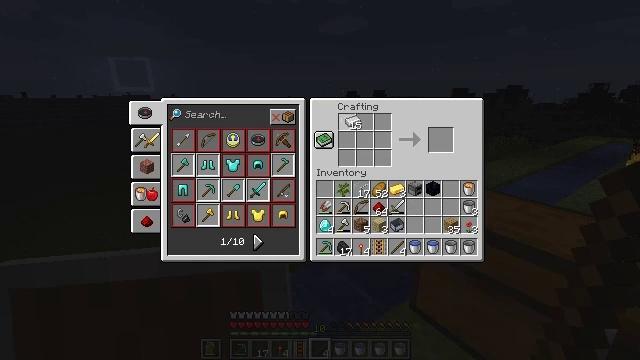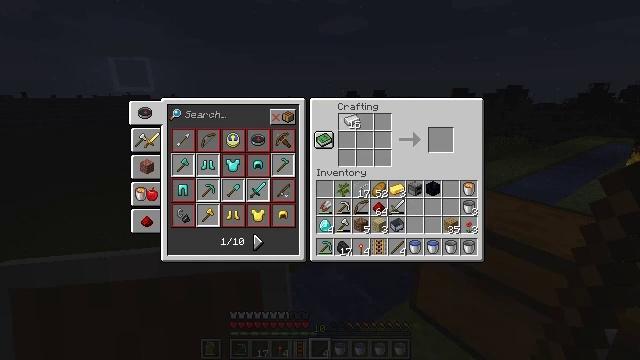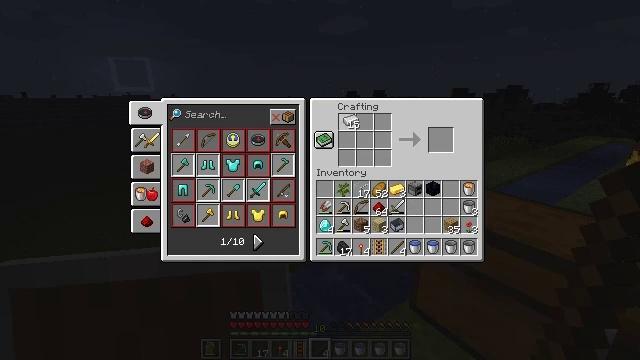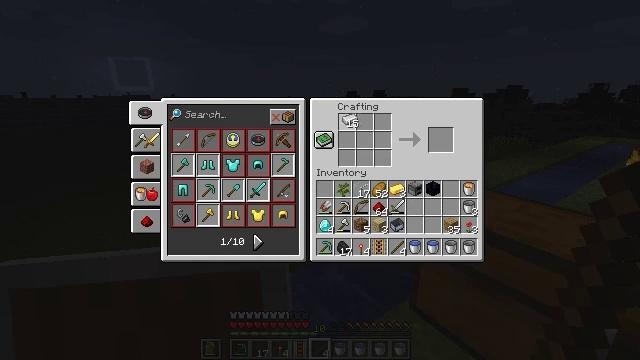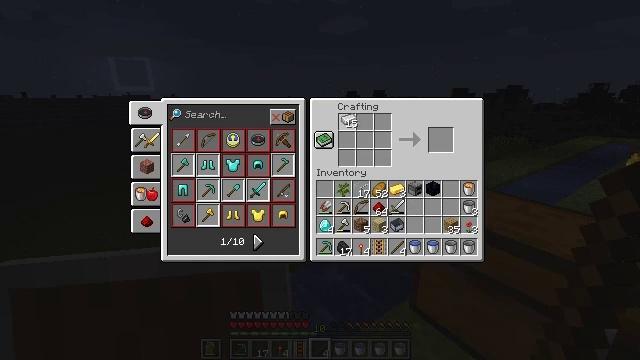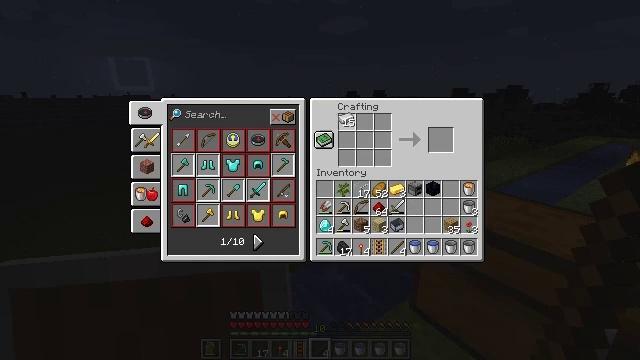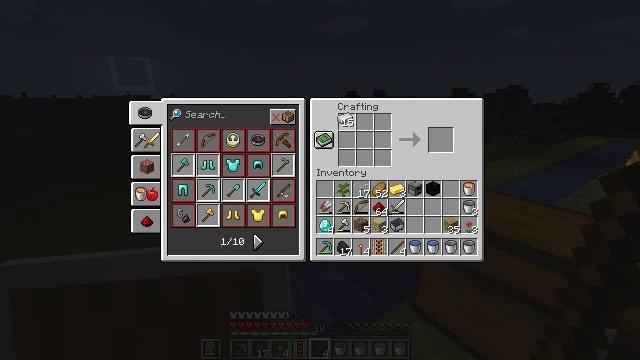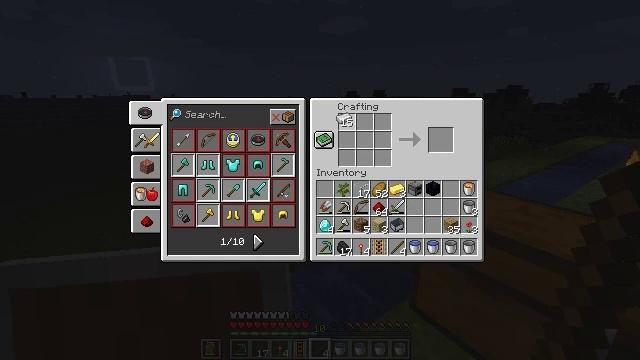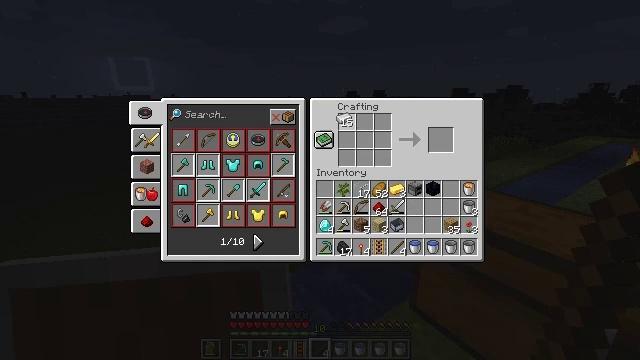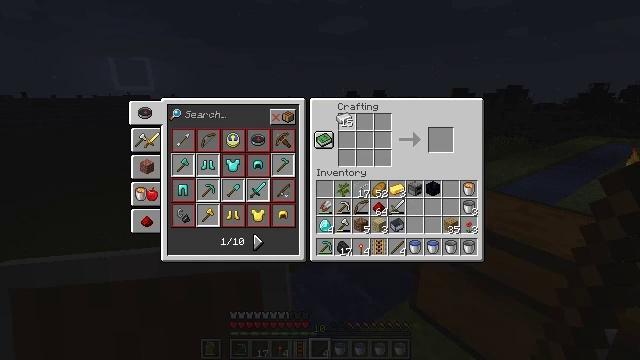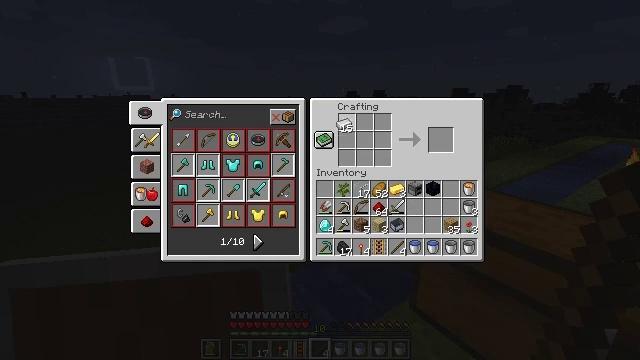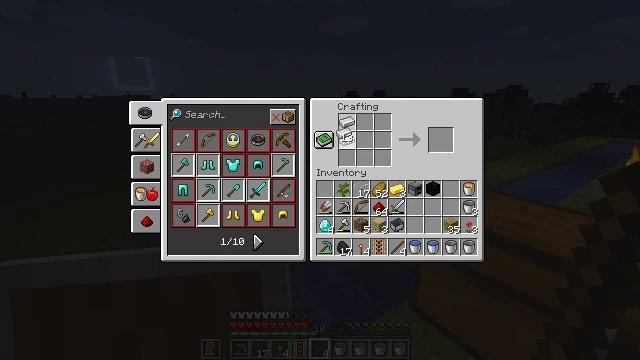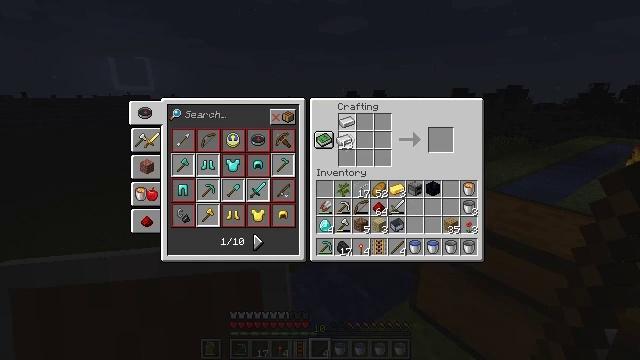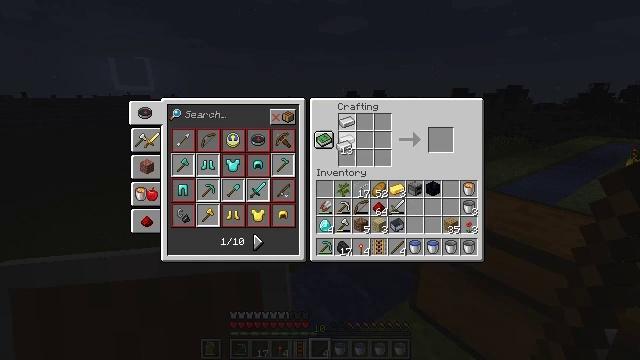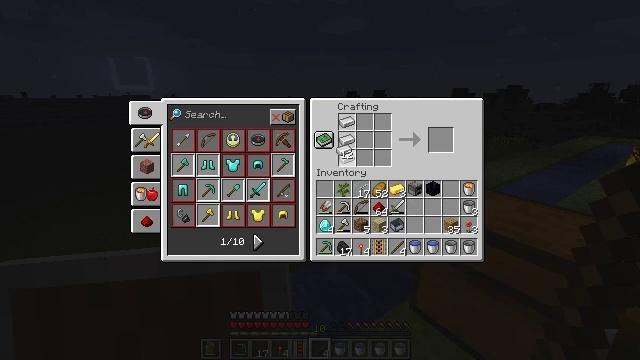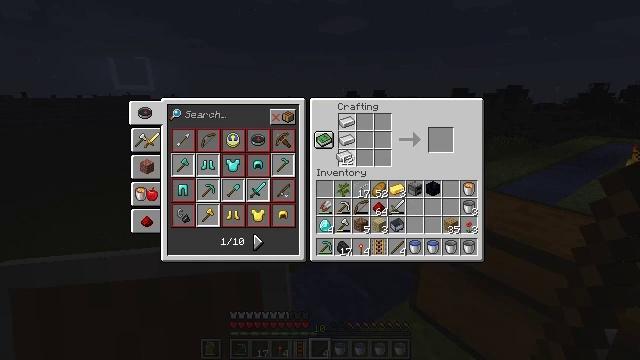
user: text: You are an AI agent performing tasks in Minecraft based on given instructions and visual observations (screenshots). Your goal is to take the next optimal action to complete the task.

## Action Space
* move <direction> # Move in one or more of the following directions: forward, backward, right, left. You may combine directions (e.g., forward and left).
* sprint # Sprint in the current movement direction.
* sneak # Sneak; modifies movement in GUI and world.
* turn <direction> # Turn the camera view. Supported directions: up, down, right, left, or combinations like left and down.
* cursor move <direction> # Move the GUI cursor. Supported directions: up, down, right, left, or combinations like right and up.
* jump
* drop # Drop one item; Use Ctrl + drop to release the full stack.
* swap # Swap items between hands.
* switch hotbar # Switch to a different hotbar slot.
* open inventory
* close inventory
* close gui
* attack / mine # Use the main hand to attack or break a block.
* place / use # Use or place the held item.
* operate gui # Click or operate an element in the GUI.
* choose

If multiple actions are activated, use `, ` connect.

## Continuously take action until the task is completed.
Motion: motion action
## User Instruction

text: Use iron ingots and a stick to craft a rail.
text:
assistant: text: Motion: no_op
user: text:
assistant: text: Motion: no_op
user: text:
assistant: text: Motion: no_op
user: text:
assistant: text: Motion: no_op
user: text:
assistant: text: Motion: no_op
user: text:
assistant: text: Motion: no_op
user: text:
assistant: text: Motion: no_op
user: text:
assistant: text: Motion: choose
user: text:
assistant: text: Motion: choose
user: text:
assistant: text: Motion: choose
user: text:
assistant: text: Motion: cursor move down, choose
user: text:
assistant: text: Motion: cursor move down, choose
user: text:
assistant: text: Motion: choose
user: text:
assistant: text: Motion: choose
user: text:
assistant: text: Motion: choose
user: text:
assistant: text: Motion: choose
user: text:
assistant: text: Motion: choose
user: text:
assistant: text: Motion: choose
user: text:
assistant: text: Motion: choose
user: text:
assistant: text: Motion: cursor move right
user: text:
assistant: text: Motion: cursor move right and up
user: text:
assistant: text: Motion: cursor move right and up
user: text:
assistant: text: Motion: no_op
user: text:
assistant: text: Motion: no_op
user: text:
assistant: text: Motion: no_op
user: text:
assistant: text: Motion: no_op
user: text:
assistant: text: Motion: no_op
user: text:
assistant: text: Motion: no_op
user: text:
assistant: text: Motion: no_op
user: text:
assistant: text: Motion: no_op